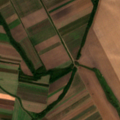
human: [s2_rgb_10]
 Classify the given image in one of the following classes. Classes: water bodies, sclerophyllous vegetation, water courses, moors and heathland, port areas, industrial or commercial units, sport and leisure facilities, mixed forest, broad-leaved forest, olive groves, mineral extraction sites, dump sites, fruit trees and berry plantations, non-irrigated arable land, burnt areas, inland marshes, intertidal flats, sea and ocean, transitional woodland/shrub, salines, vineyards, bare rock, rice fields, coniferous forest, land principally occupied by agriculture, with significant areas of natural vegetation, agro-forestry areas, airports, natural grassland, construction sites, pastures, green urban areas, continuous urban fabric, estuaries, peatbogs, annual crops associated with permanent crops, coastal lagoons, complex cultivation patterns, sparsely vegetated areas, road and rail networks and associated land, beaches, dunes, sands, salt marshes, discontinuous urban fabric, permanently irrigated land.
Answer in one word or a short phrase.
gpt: non-irrigated arable land